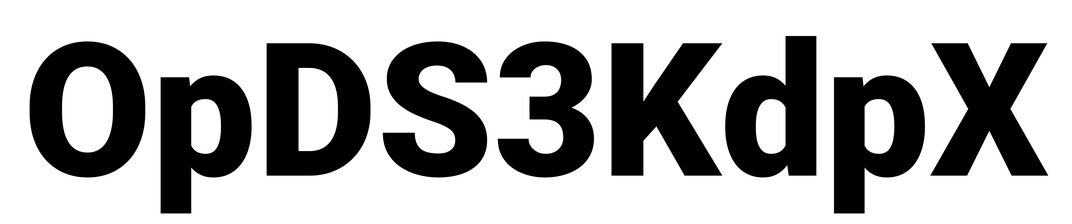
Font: Roboto_Black